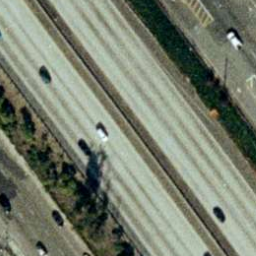
Label: freeway